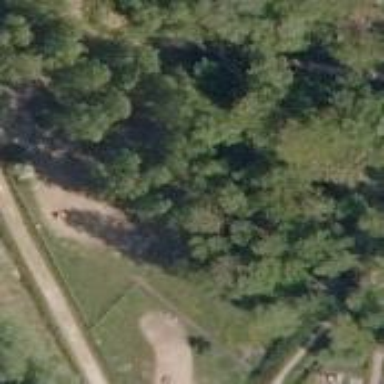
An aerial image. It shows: Dog park enclosed by fence.